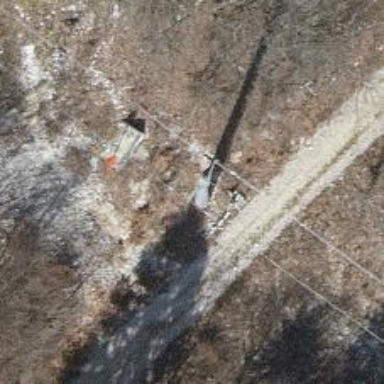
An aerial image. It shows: Power tower.